Aerial crown-view tile of a tropical tree (Barro Colorado Island, Panama), acquired 20240611:
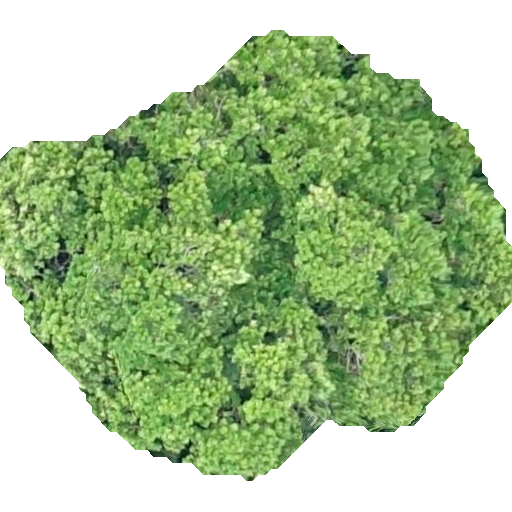
Species: Anacardium excelsum
GBIF accepted scientific name: Anacardium excelsum
Crown area: 252.595 m²